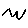
Label: zigzag